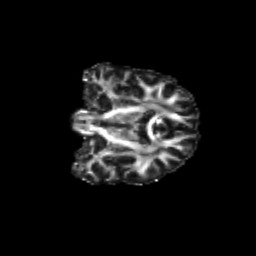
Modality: FA
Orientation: coronal
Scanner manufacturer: siemens
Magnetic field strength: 3 T
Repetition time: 9.2 s
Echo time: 0.084 s